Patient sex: M
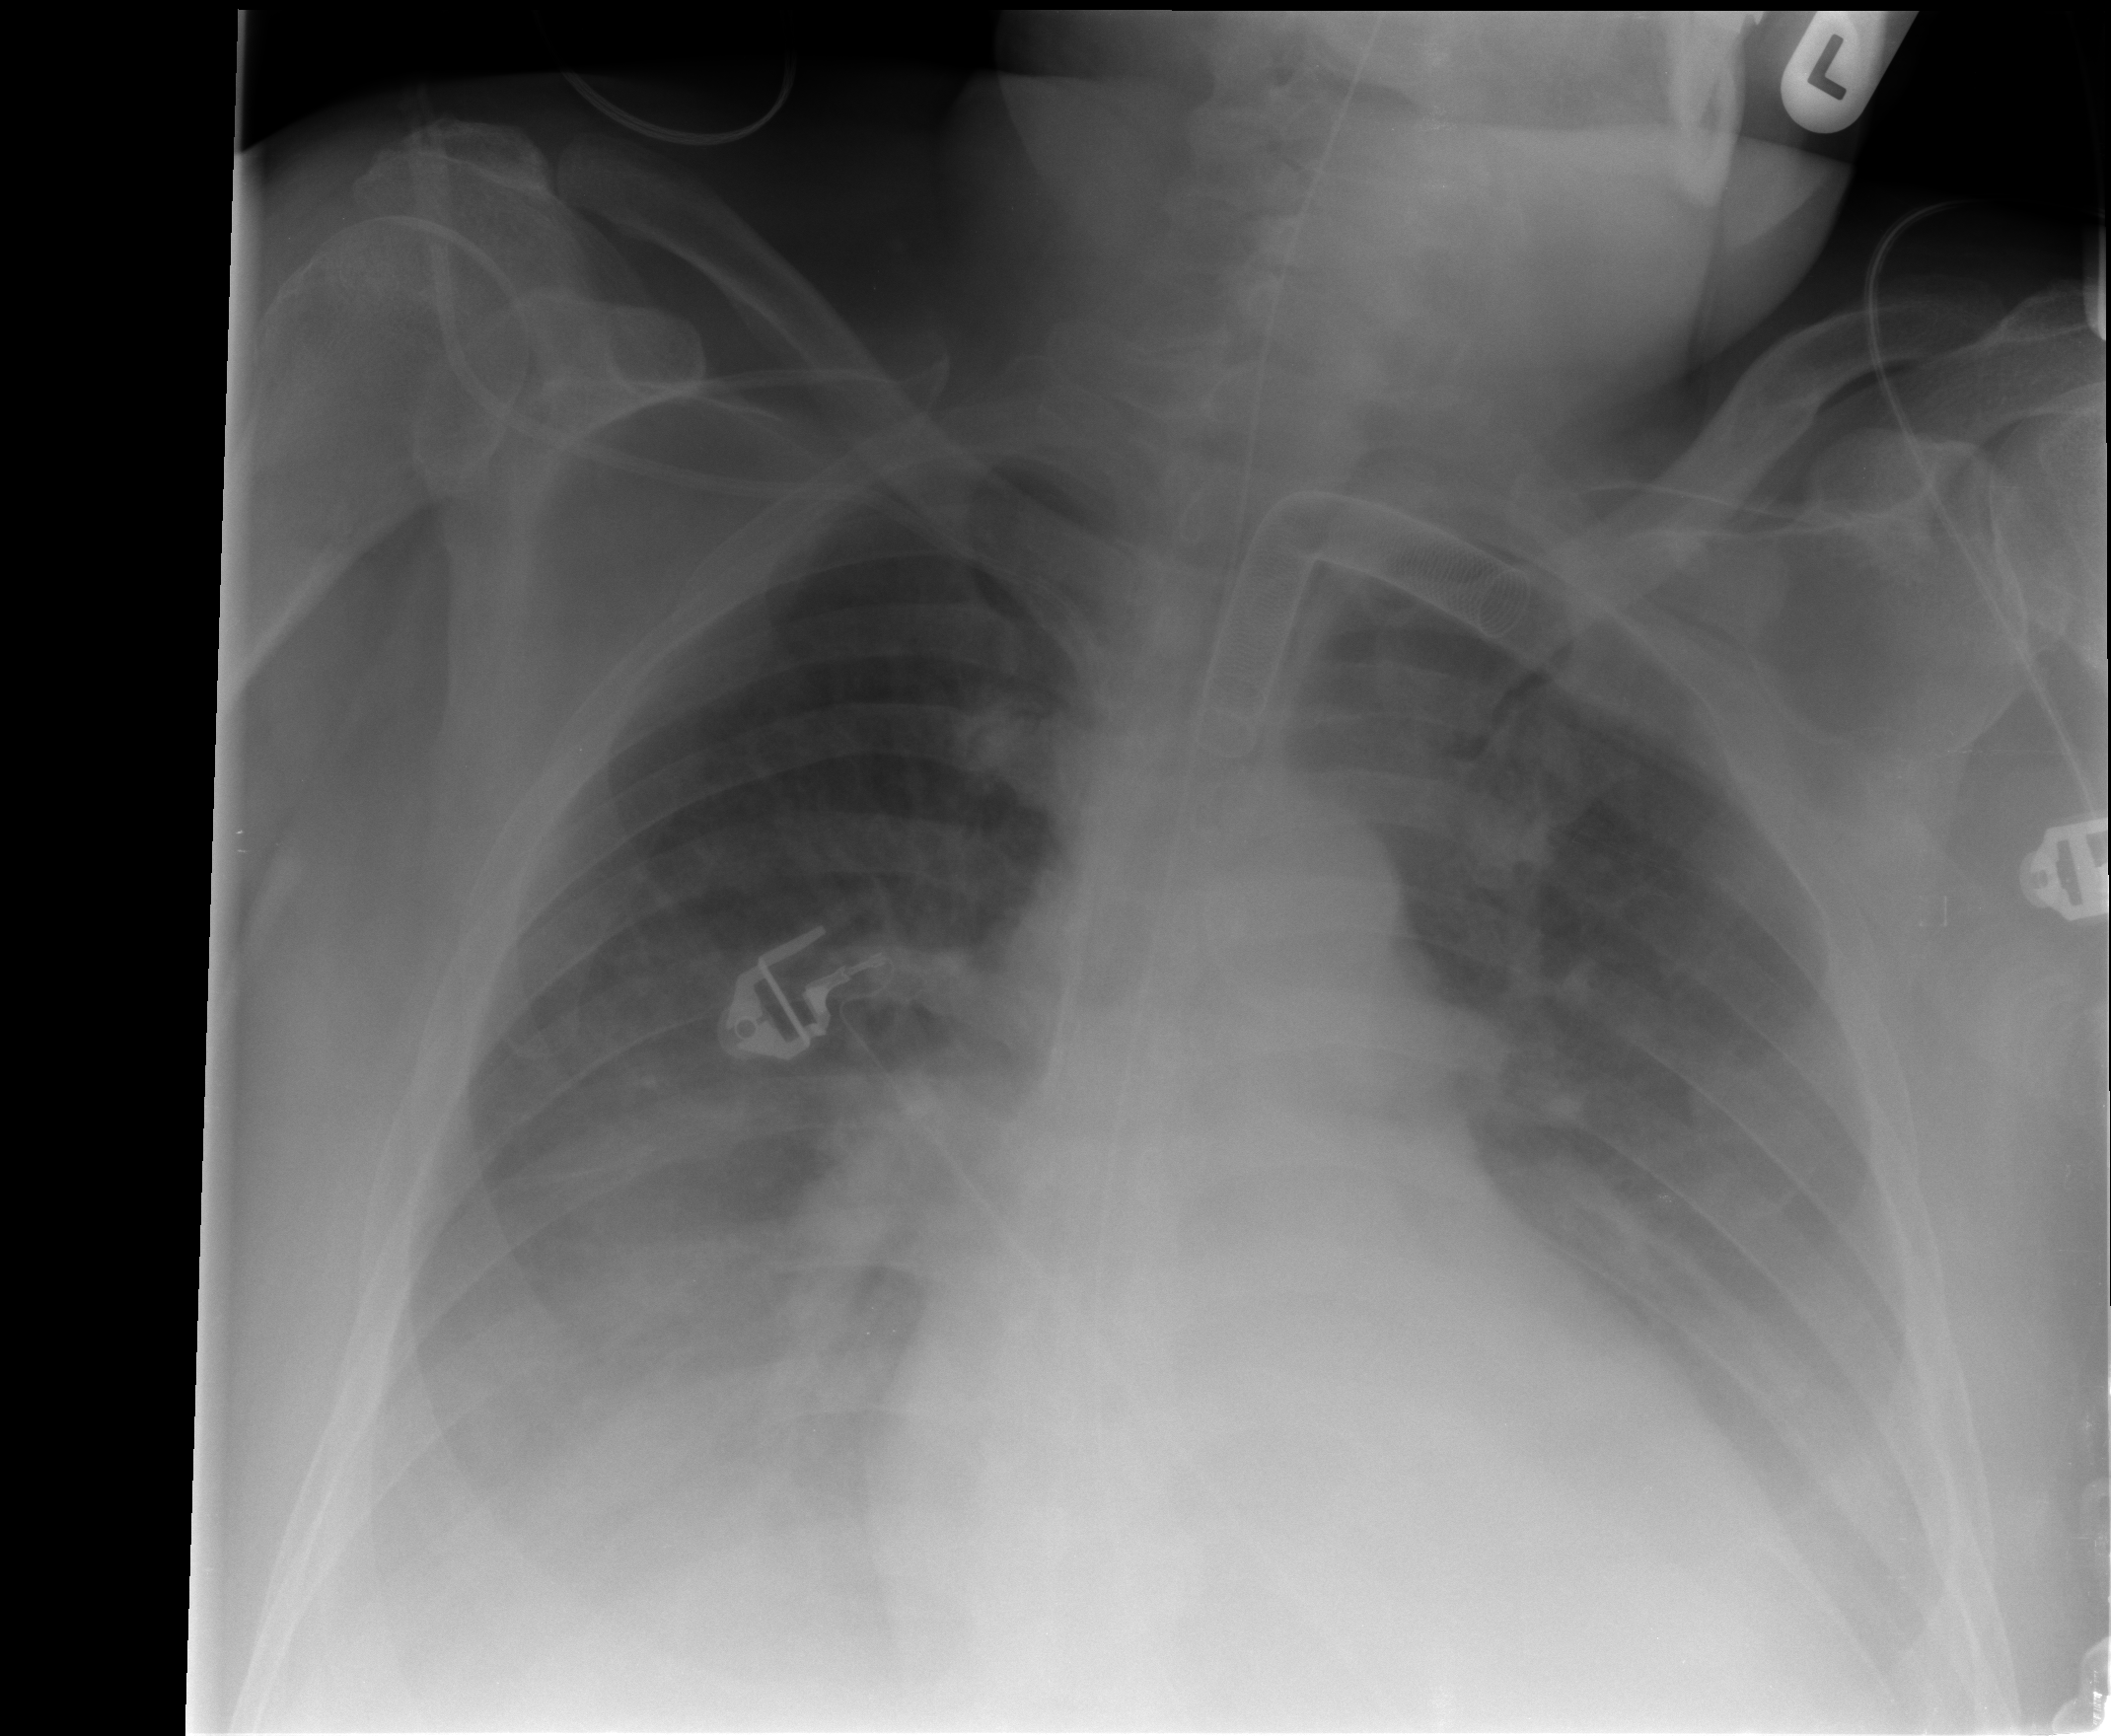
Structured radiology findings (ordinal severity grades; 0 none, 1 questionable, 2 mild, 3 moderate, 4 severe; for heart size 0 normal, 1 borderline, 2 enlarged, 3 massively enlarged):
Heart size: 2
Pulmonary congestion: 2
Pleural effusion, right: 3
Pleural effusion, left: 3
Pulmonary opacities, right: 0
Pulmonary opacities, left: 0
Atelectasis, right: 2
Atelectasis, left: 2